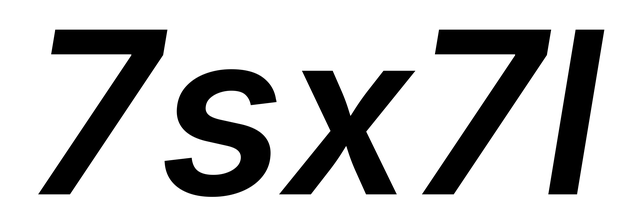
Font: Inter-Italic_SemiBold_Italic